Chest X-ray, PA view. Patient: 50 years old, sex M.
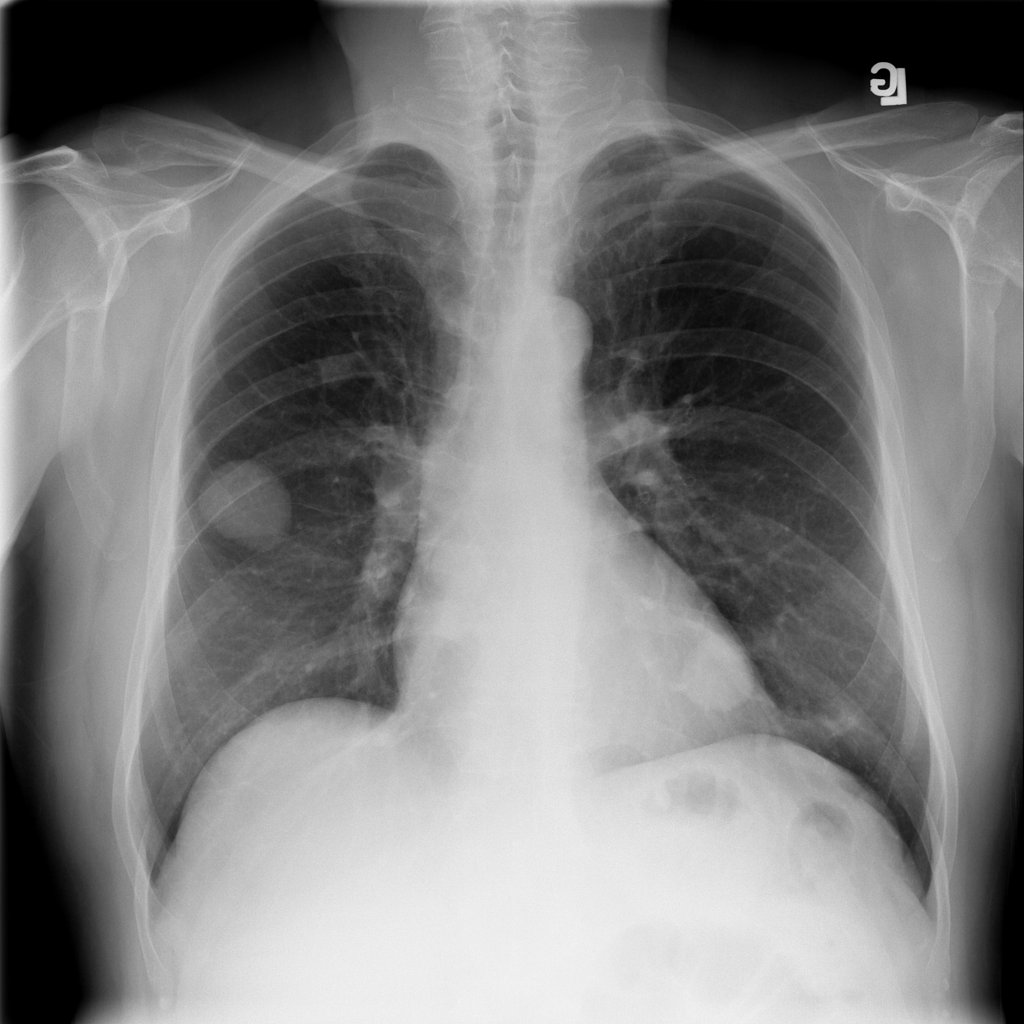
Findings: Mass